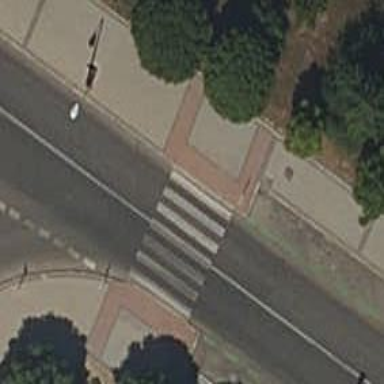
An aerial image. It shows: Uncontrolled road crossing.